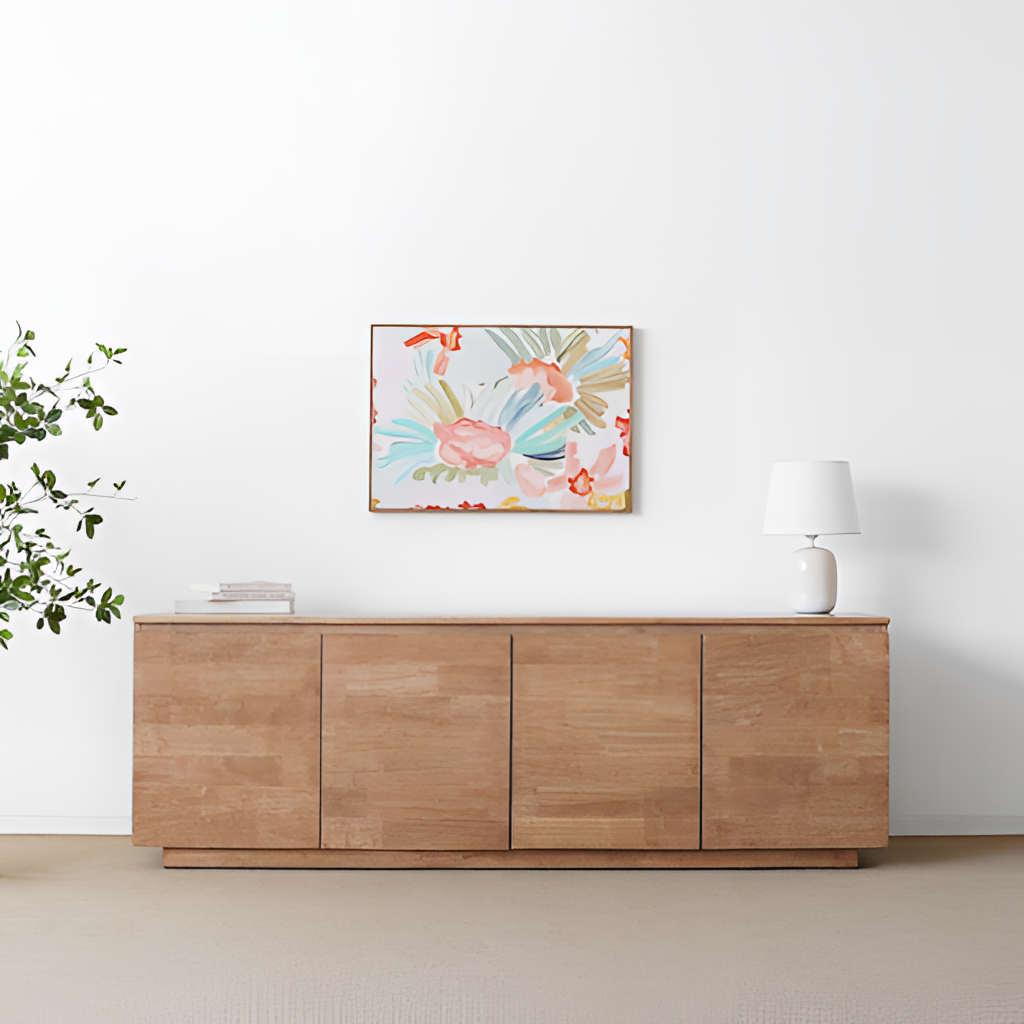
beige wood sideboard, living room, contemporary, paint wallpaper, with solid pattern, beige carpet flooring, with solid pattern